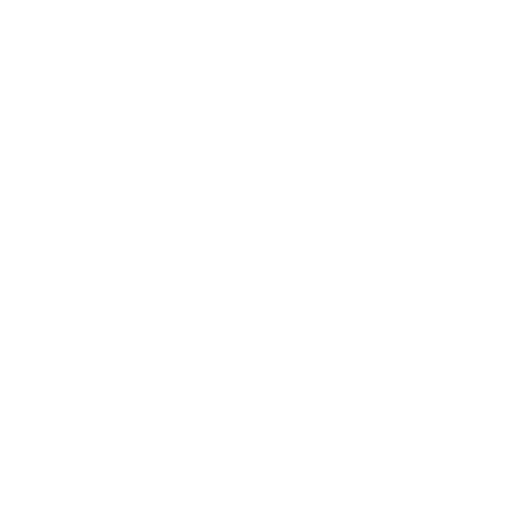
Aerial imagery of cape in Alaska named Mountain Point containing only unknown